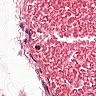
Metastatic tissue present: no